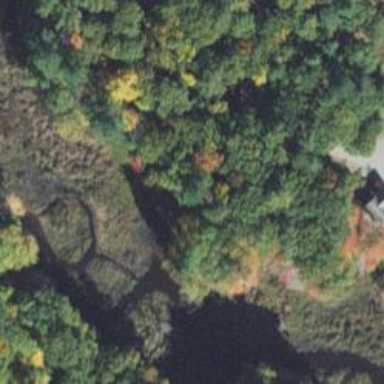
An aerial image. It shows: Bird hide located in leisure land.